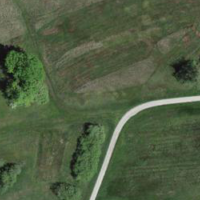
EUNIS habitat code: 16
Species observed at this site:
Ciconia ciconia
Iris sibirica